Question: I'm trying to find a more elegant way of looking up a number in a table.
Example:
I have the value 13 for column A and 9.8 for column B.
the biggest row that 13 is larger than is row 4 so I look into row 4 column B and compare that number to my column B number. Depending on if my column B number was bigger or smaller than row 4 column B I would do something.

This is what I have so far but it seems messy. Is there a way I could store all the floats in a list or dictionary to make this look better? I can't seem to find a way to look if a float is between another float other than just verbosely comparing each one.
'''
table = []
someOtherFloat = 13.0
someFloat = 9.8
if someOtherFloat >= 21.2:
table.insert(2, 25.4)
if someFloat >= 25.4:
print 'something'
else:
print 'something'
elif 18.8 <= someOtherFloat < 21.2:
if someFloat >= 21.9:
print 'something'
else:
print 'something else'
table.insert(2, 21.9)
elif 14.2 <= someOtherFloat < 18.8:
if someFloat >= 14.7:
print 'something'
else:
print 'something else'
table.insert(2, 14.7)
elif 9.0 <= someOtherFloat < 14.2:
if someFloat >= 10.4:
print 'something'
else:
print 'I should get printed by this code' # <--------------
table.insert(2, 10.4)
elif 5.7 <= someOtherFloat < 9.0:
if someFloat >= 7.0:
print 'something'
else:
print 'something else'
table.insert(2, 7.0)
elif 2.9 <= someOtherFloat < 5.7:
if someFloat >= 5.0:
print 'something'
else:
print 'something else'
table.insert(2, 5.0)
elif 0.6 <= someOtherFloat < 2.9:
if someFloat >= 3.5:
print 'something'
else:
print 'something else'
table.insert(2, 3.5)
else:
if someFloat >= 2.3:
print 'something'
else:
print 'something else'
table.insert(2, 2.3)
'''
I've tried doing the following but it doesn't work.
'''
checkme = [1.0, 2.3, 3.4]
checkme2 = ['hi', 'bye', 'hello']
def findBucket(aFloat):
for key in checkme:
if aFloat < key:
print checkme2[key]
return
print final
return
findBucket(3.0)
Traceback (most recent call last):
File "<stdin>", line 1, in <module>
File "<stdin>", line 4, in findBucket
TypeError: list indices must be integers, not float
'''
The following code seems to work the best
'''
column_a = [21.2, 18.8, 14.2, 9.0, 5.7, 2.9, 0.6, -1.6]
column_b = [25.4, 21.9, 14.7, 10.4, 7.0, 5.0, 3.5, 2.3]
def findBucket(aFloat):
i = 0
while i < len(column_a):
if aFloat > column_a[i]:
print column_b[i]
return
i += 1
return
findBucket(18.9)
21.9
findBucket(13.2)
10.4
findBucket(2.7)
3.5
'''
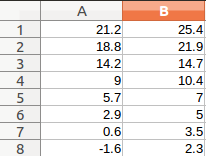
Answer: You could iterate over a dictionary mapping actions to the lower/upper bound, doing comparisons against that dictionary:
'''
# I used strings here which I print in the function, but you could very well
# assign methods as values.
checkme = {1.0:"hi!",2.3:"bye",3.4:"hello!"}
final = "goodbye"
def findBucket(aFloat):
for key in checkme.keys():
if aFloat < key:
print checkme[key]
return
# getting to this point means aFloat was greater than the last key
print final
return
'''
Alternative solution, with two lists:
'''
checkme = [1.0, 2.3, 3.4]
checkme2 = ['hi', 'bye', 'hello', 'finalanswer']
def findBucket(aFloat):
i = 0
while i < len(checkme):
if aFloat < checkme[i]:
print checkme2[i]
return
i += 1
print checkme2[-1] #negative indexing starts from the end of the list in python
return
'''